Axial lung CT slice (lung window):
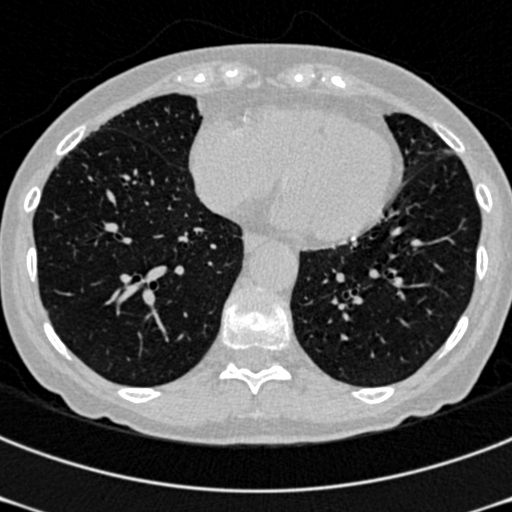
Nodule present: no